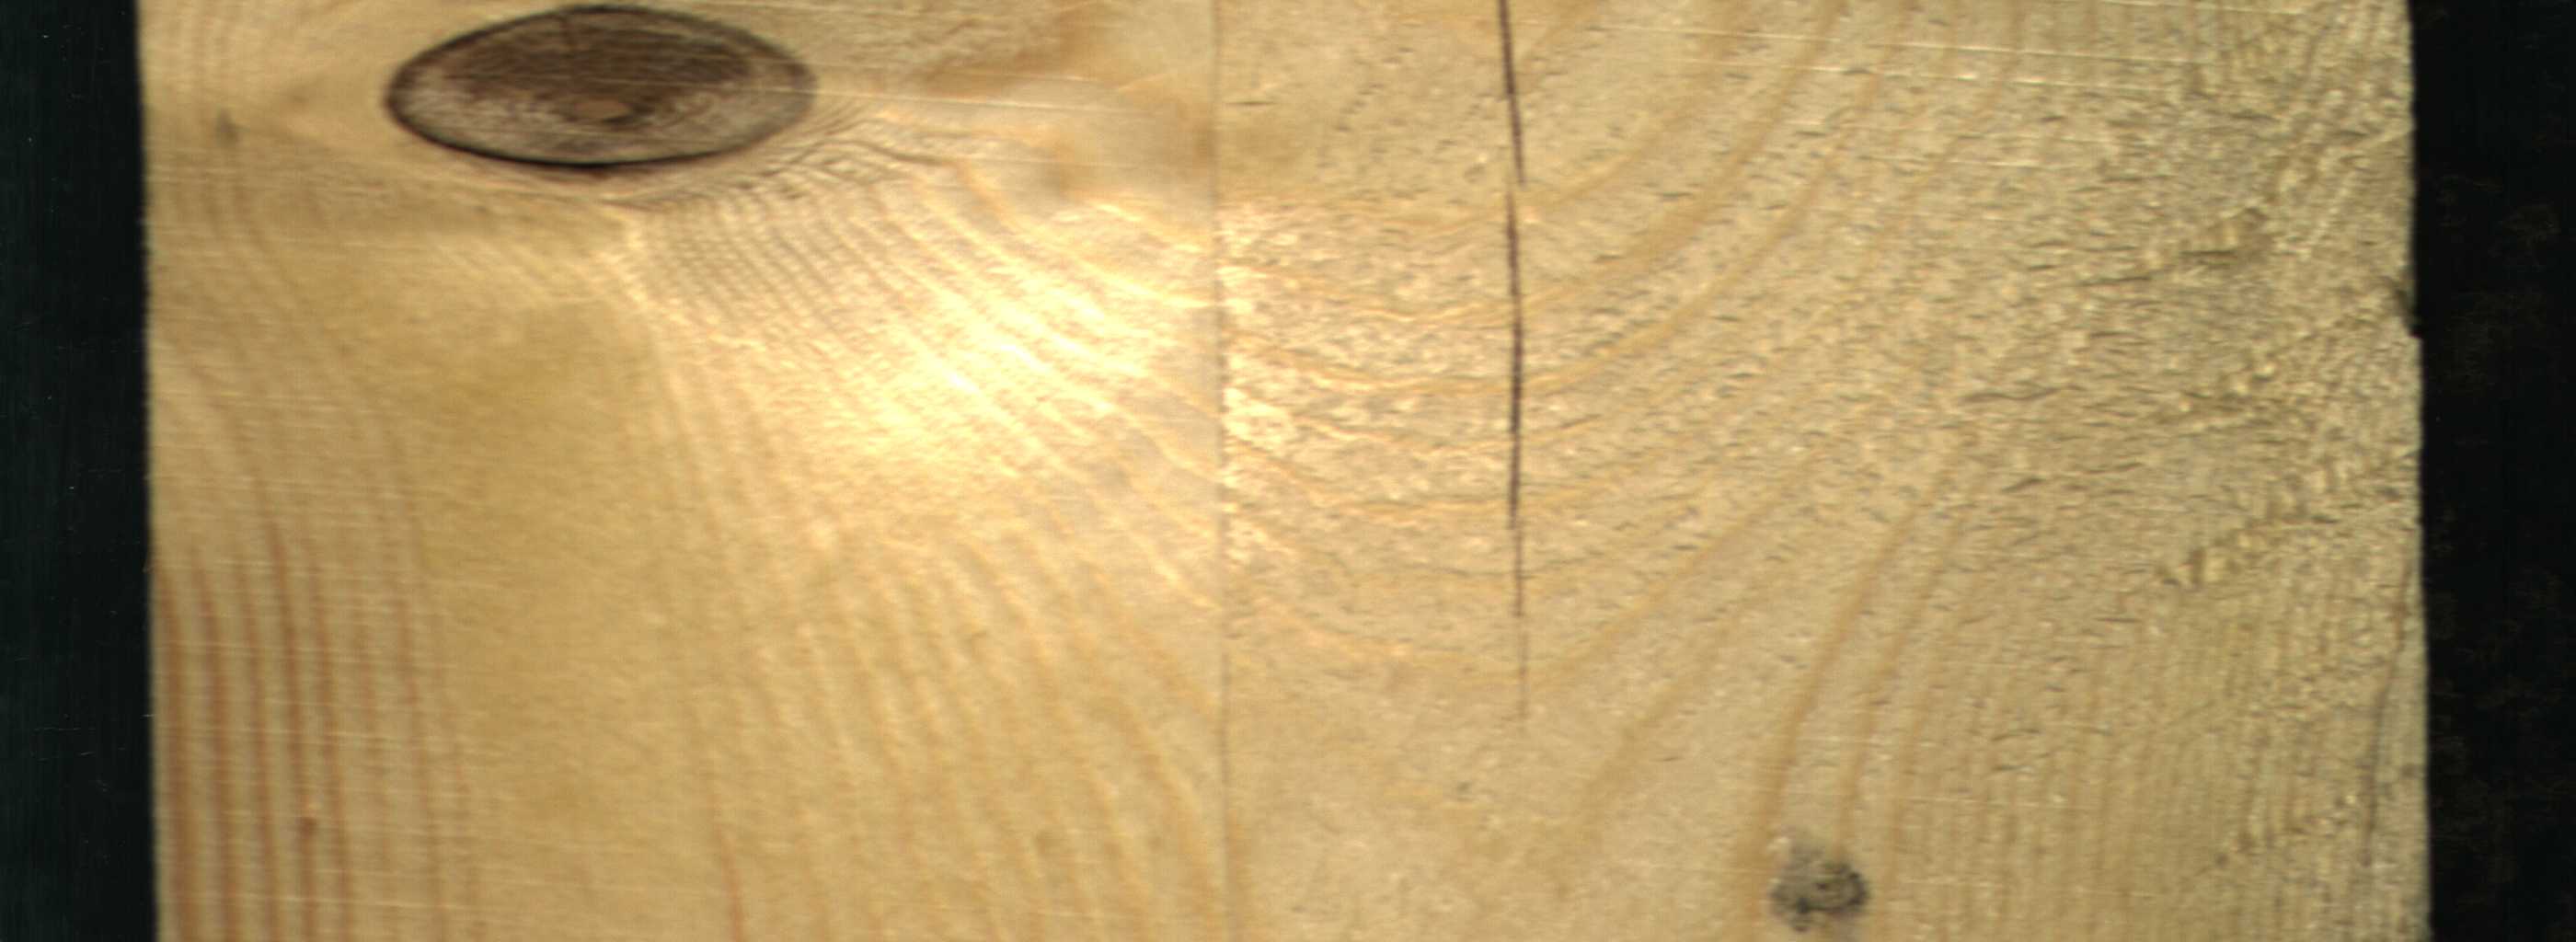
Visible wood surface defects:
Crack
Dead_Knot